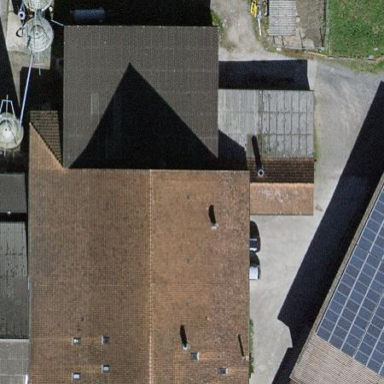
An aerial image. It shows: Stable building.